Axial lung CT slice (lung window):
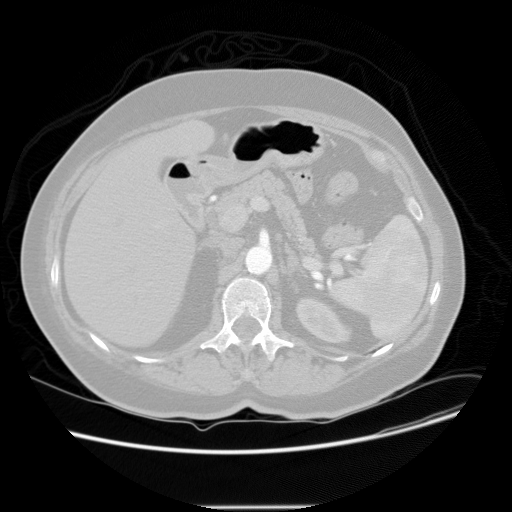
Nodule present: no